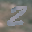
Label: 2